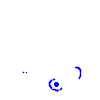
Particle: pion